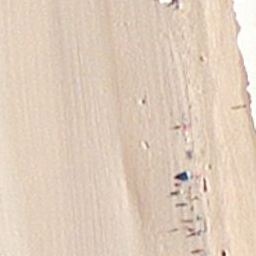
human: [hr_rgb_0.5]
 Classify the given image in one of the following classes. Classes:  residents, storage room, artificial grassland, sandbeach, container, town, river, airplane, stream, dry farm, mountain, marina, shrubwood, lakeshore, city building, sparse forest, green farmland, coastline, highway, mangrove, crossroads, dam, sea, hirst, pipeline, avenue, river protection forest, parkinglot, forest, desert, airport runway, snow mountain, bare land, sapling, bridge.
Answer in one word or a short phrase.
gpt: sandbeach